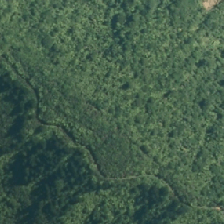
Land cover: manuka_kanuka